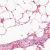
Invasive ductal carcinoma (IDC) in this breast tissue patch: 0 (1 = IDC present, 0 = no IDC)